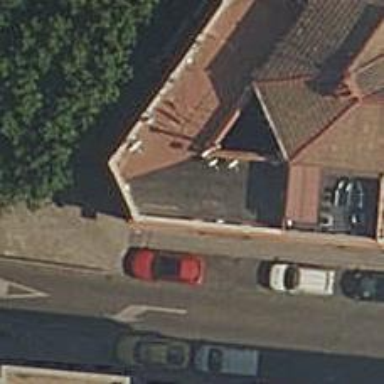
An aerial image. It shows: Pub.